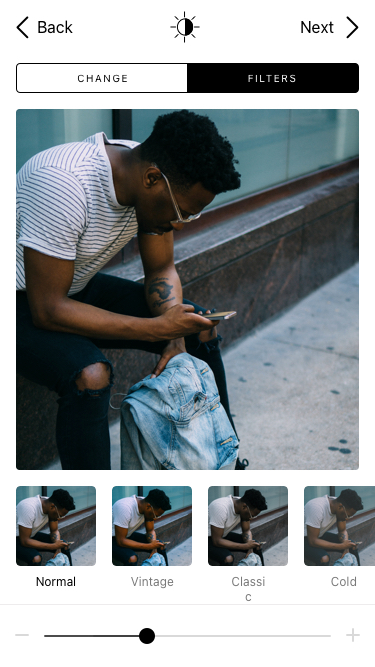
Text in this UI design:
Cold
Classic
Vintage
Normal